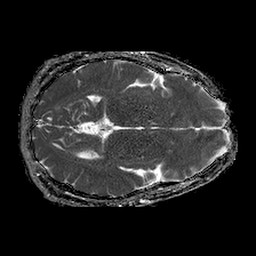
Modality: ADC
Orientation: axial
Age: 37
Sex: male
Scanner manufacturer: philips
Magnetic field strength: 1.5 T
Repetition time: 4.6 s
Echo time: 0.08517 s